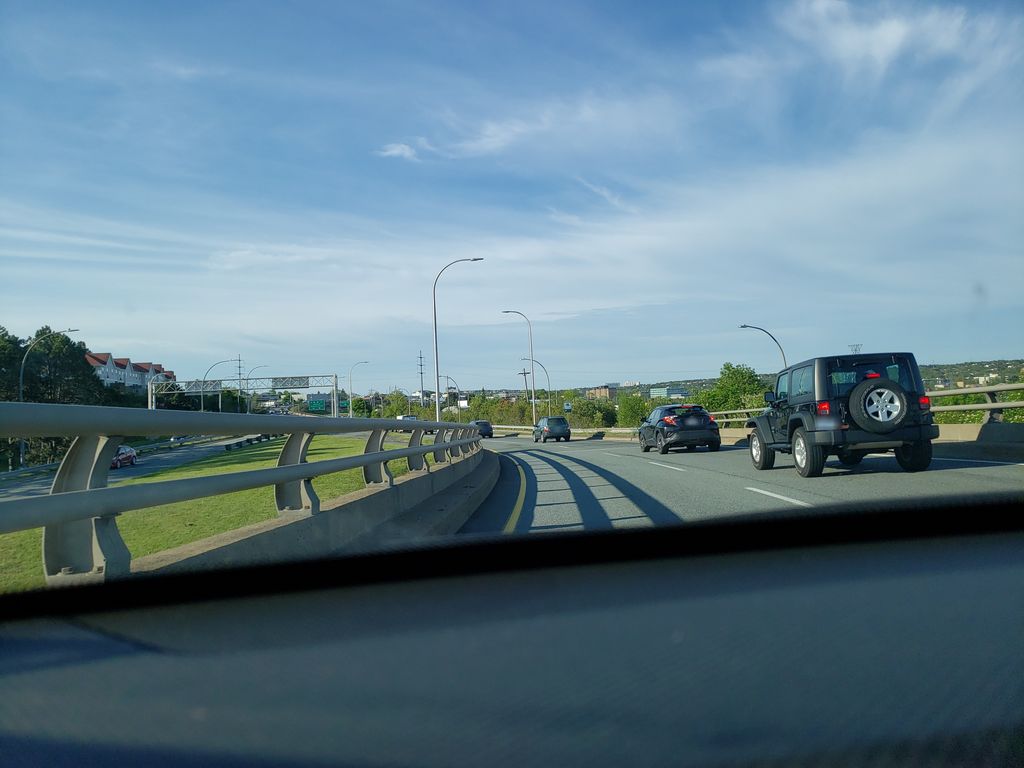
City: halifax